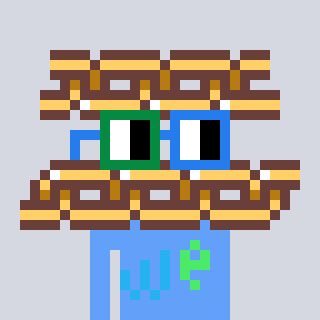
a pixel art character with square green and blue glasses, a chain-shaped head and a blue-colored body on a cool background